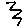
Label: zigzag